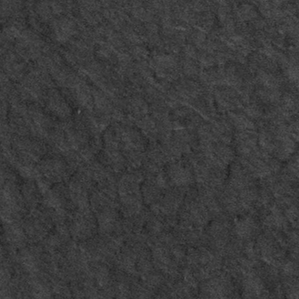
Label: frost